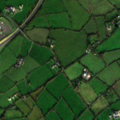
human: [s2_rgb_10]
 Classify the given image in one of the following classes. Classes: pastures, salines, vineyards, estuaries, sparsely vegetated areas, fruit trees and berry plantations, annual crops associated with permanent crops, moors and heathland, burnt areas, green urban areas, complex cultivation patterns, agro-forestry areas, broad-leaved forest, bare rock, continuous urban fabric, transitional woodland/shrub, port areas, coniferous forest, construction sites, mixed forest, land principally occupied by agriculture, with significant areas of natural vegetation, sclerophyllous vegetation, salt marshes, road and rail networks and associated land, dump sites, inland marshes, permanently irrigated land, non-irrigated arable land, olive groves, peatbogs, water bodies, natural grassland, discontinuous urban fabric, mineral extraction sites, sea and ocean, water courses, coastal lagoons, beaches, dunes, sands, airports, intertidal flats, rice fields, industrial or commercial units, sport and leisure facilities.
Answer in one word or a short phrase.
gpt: pastures